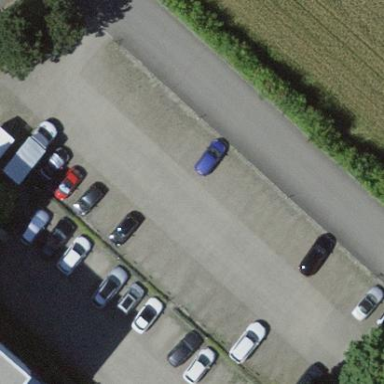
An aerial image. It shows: Parking area.